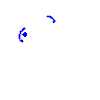
Particle: kaon